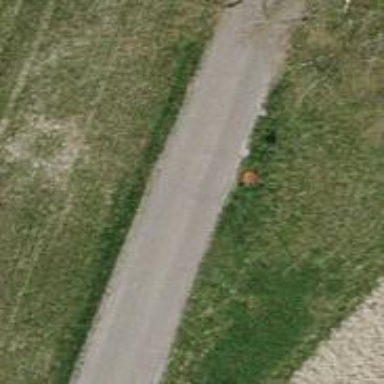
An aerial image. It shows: Pole supporting pipeline marker with roof cover.